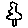
Label: tree